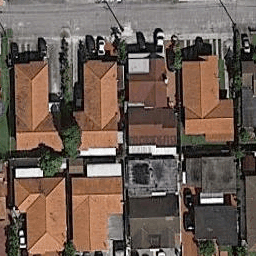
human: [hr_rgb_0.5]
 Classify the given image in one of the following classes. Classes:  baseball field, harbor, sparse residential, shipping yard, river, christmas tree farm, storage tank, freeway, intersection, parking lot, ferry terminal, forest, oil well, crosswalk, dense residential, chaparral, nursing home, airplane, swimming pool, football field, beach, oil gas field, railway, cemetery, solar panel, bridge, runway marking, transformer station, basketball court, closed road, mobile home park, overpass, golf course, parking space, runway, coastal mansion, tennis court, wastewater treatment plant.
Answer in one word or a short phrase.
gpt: dense residential